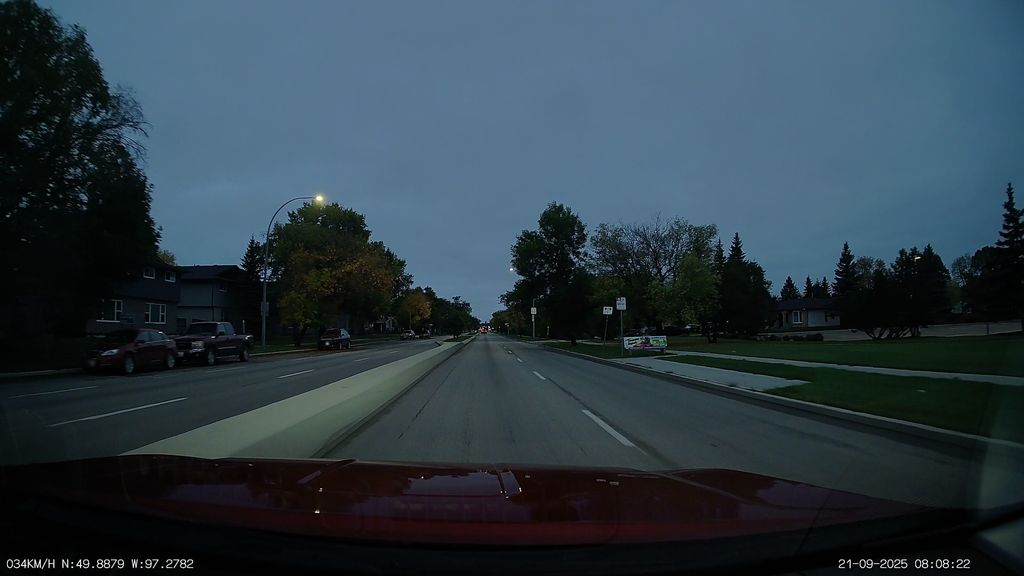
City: winnipeg